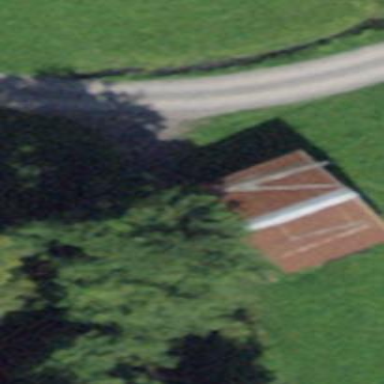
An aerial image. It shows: Rural barn.